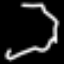
Label: octagon